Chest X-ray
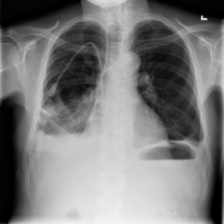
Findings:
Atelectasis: negative
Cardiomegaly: negative
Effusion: negative
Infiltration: negative
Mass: negative
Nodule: negative
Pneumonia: negative
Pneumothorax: negative
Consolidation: negative
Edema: negative
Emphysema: negative
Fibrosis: negative
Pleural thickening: negative
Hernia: negative